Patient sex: M
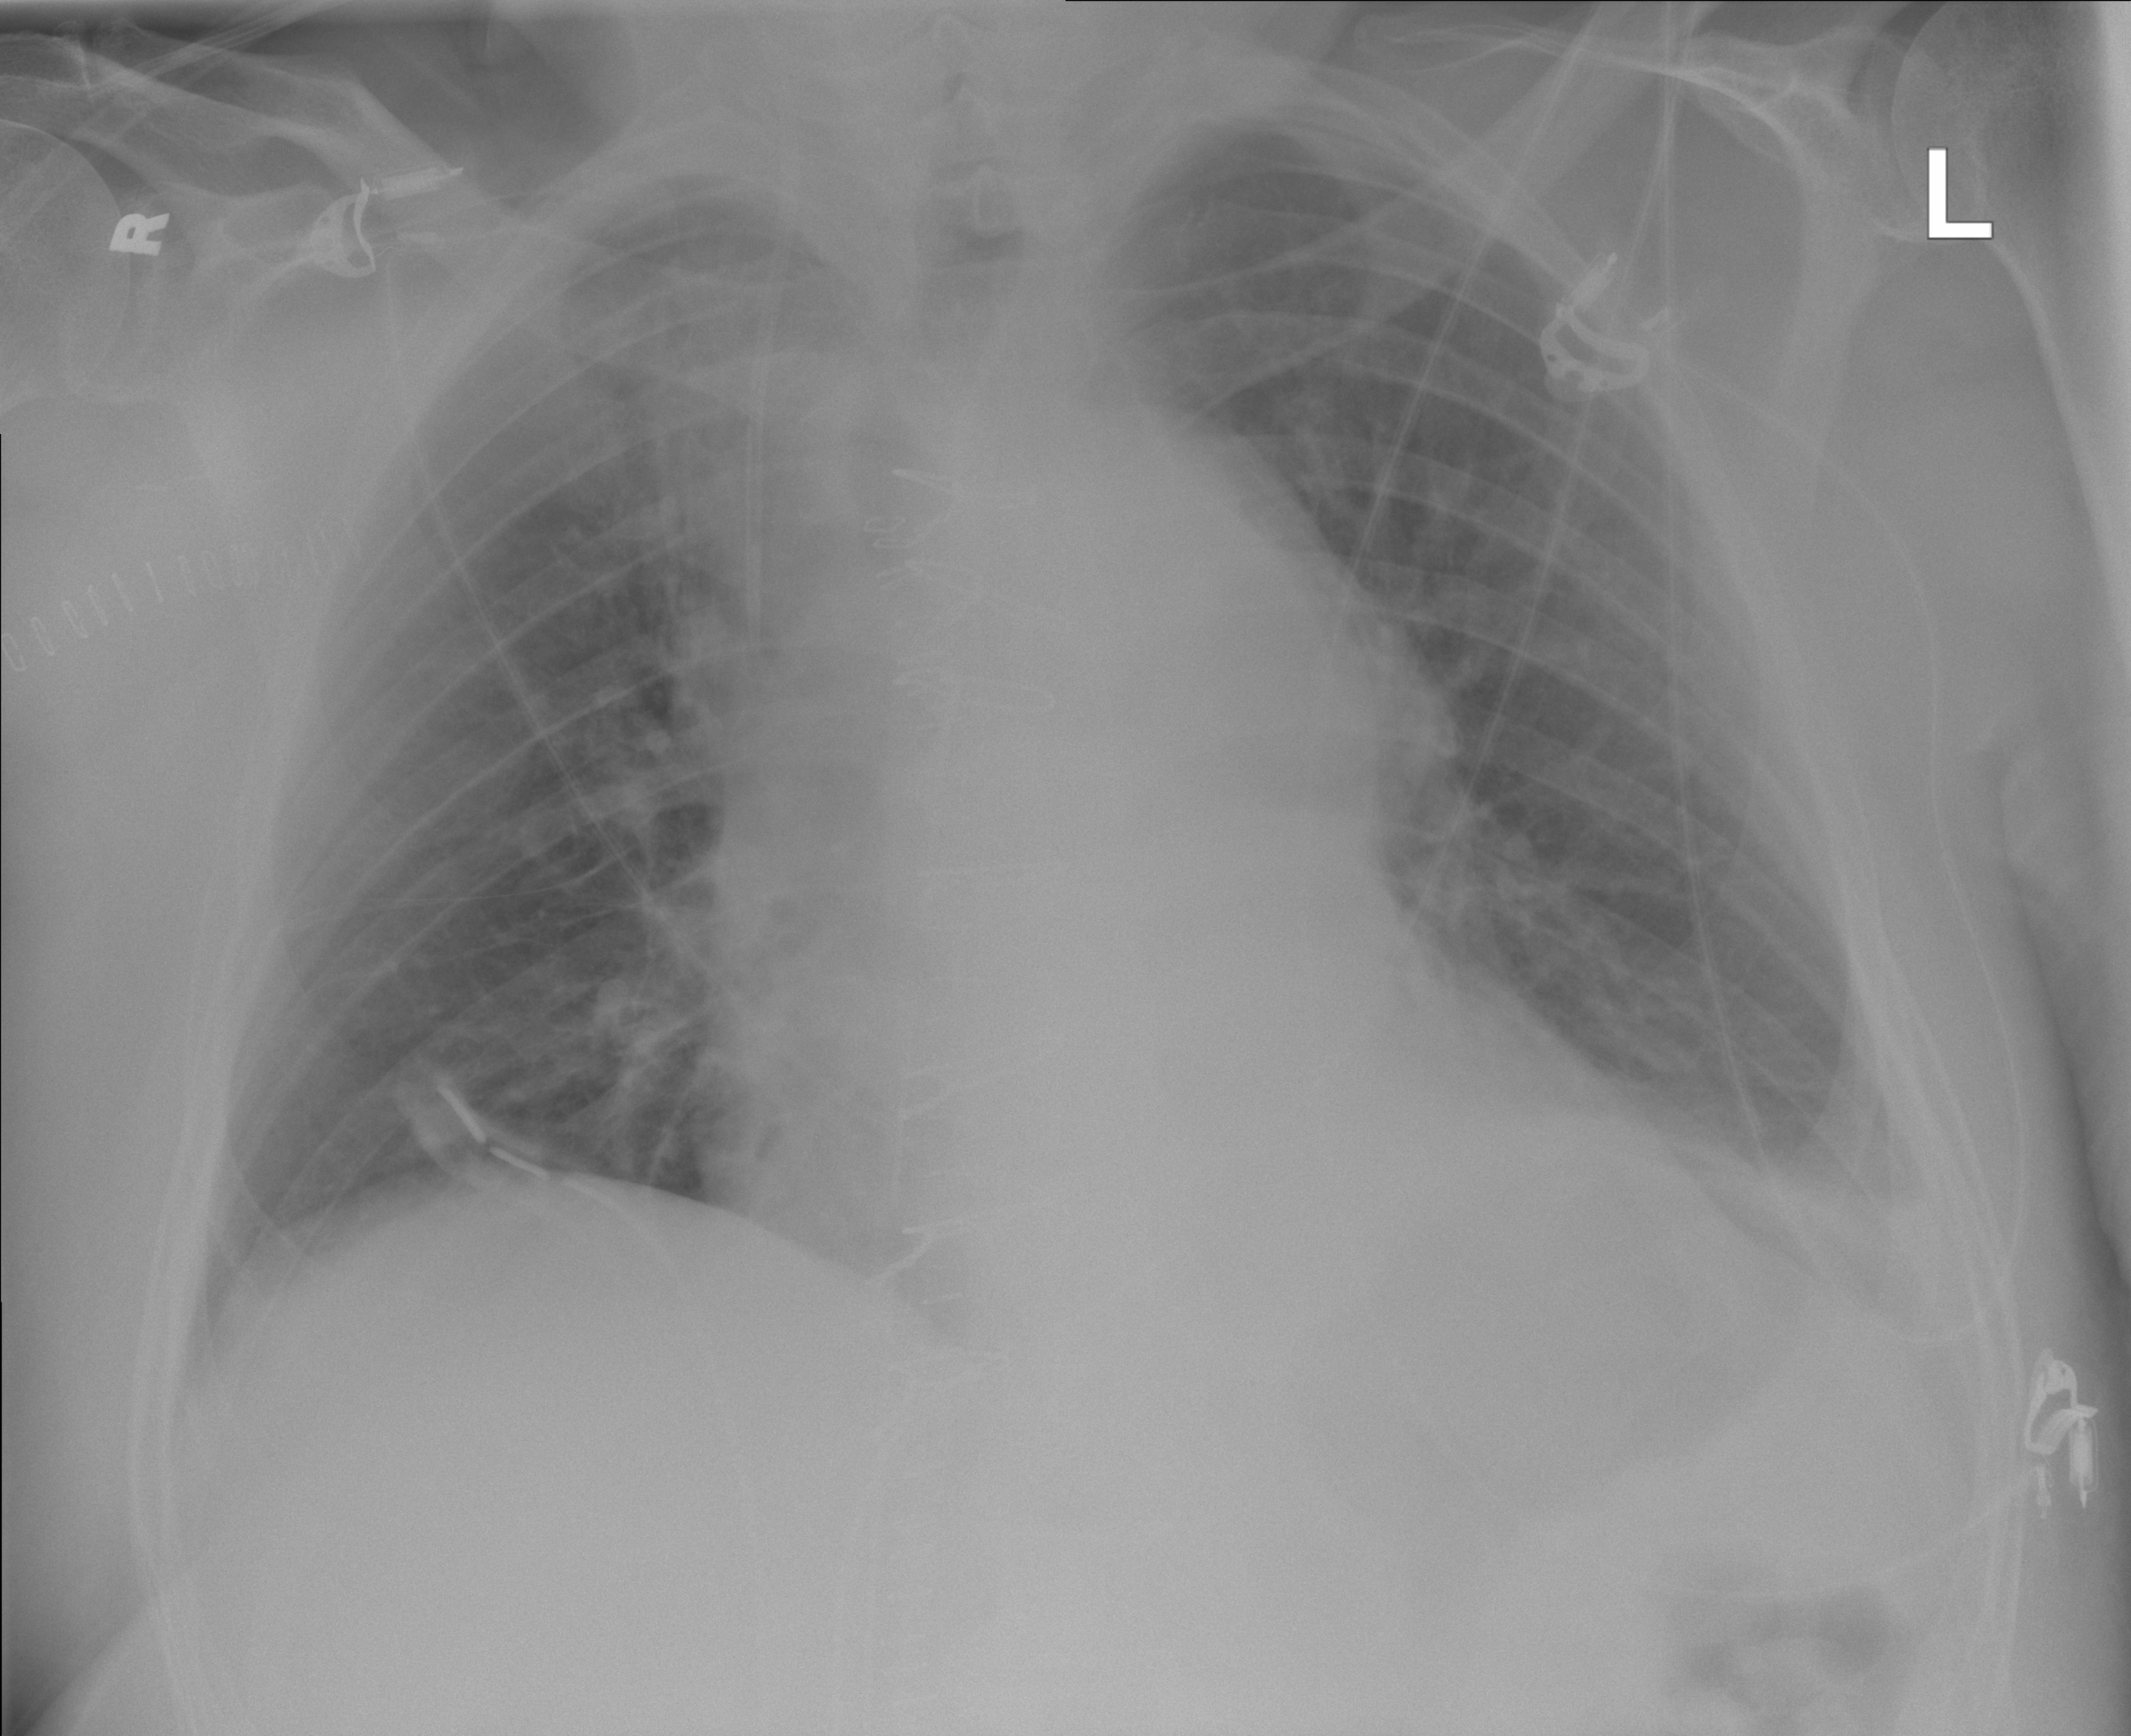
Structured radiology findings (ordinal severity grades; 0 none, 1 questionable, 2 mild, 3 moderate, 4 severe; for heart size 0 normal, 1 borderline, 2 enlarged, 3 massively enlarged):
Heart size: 0
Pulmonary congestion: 0
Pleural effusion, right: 0
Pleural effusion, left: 0
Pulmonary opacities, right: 0
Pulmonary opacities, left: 0
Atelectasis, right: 0
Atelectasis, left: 2